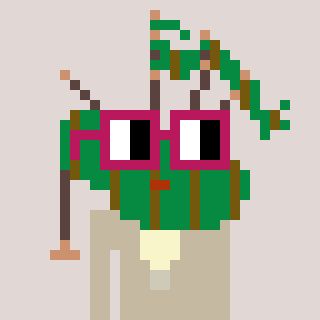
a pixel art character with square dark red glasses, a bagpipe-shaped head and a bege-colored body on a warm background